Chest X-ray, AP view. Patient: 6 years old, sex F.
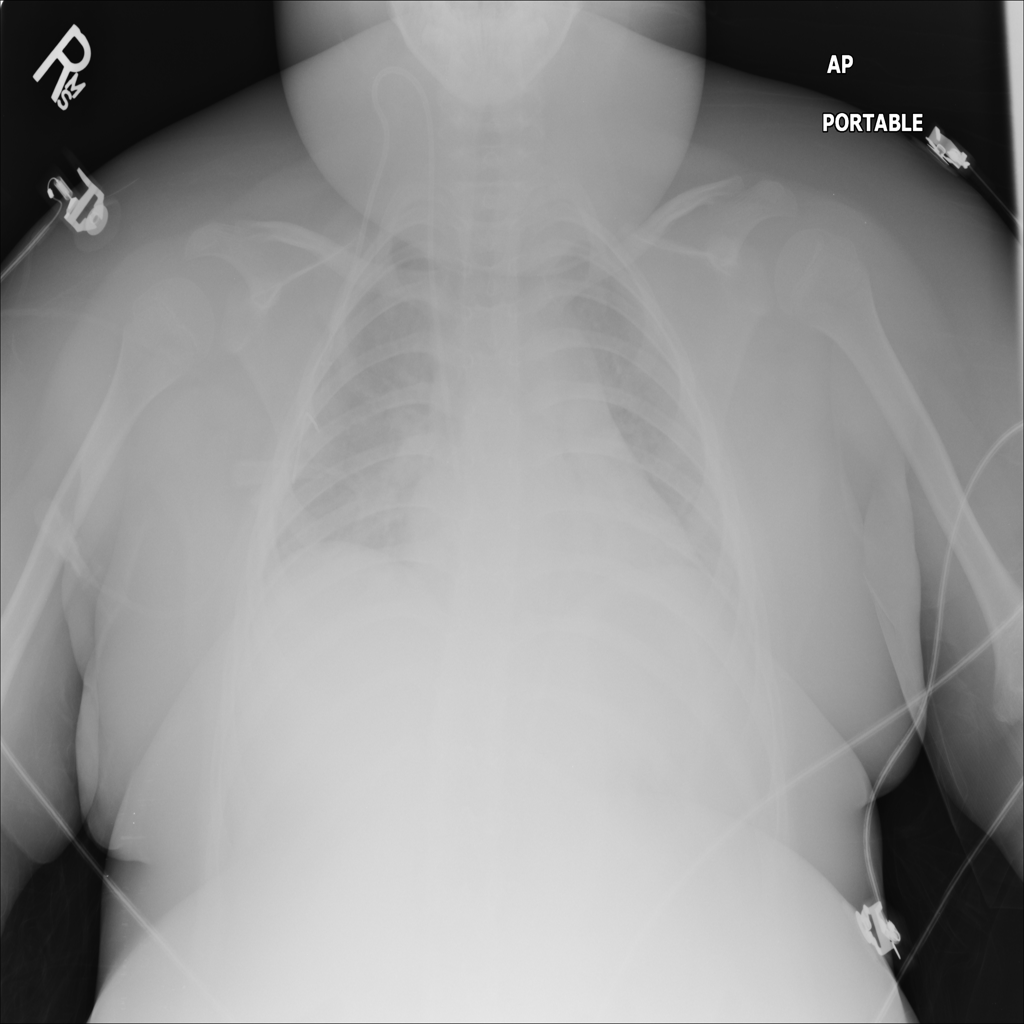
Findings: No Finding